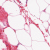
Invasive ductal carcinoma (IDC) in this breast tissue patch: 0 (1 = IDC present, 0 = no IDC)